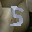
Label: 5